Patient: sex M, age 65
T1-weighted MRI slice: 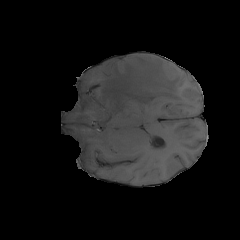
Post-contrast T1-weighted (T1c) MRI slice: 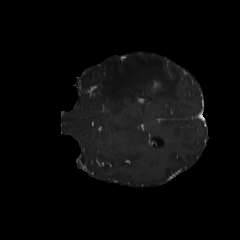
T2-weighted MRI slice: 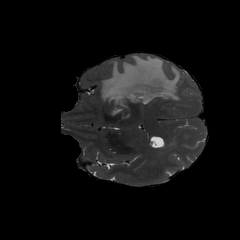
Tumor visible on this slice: yes
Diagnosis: Glioblastoma, IDH-wildtype
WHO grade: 4